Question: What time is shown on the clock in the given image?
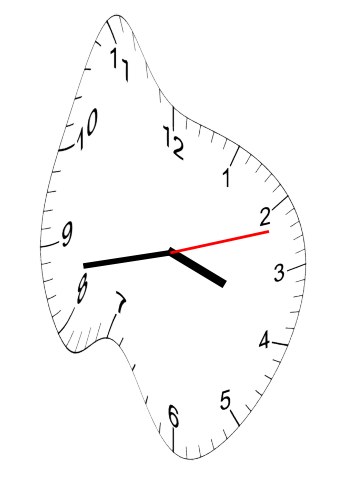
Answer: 03:43:12